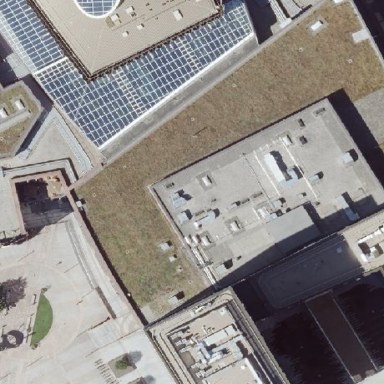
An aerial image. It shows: Building with flat gray roof.